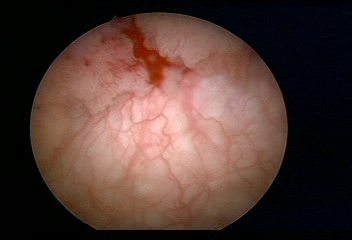
Modality: WLC
Class: Malignant
Subclass: LowGradePapillary
Lesion: L1
Stage: Ta
Morphology: Papillary
Bladder cancer association: Yes
Annotated structures: Tumor